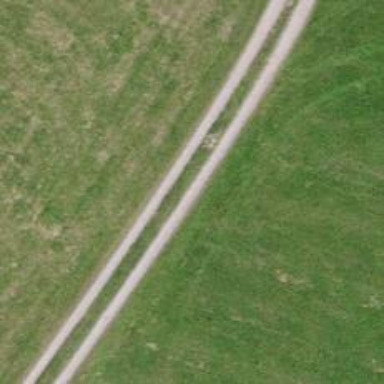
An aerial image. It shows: Track with grass surface of grade 2 quality.